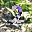
Label: 2